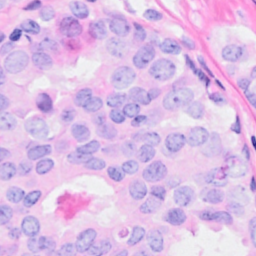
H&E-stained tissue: Breast